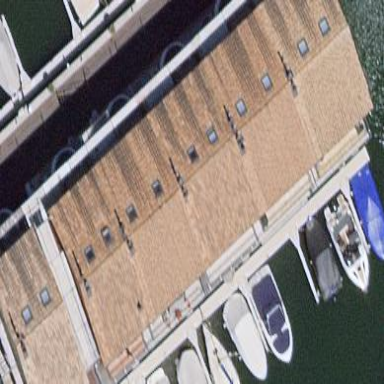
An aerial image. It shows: Terrace building.